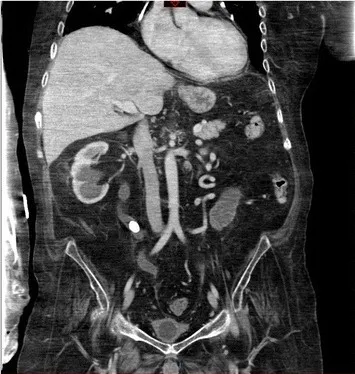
Follow-up CT, performed three months after cystoscopic clot evacuation: Coronal section shows complete resolution of bladder haematoma and bladder perforation.
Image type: radiology (ct)